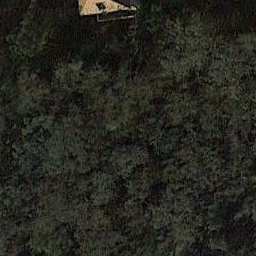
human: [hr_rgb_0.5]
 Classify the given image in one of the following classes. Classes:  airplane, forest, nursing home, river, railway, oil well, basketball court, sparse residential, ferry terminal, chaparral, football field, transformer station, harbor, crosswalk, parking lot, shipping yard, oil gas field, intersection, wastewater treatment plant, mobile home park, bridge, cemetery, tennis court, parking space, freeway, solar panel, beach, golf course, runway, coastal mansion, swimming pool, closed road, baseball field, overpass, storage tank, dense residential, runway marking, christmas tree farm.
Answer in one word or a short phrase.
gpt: forest